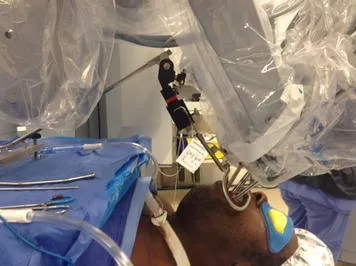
The robot and the MOR system in position. 225 x 169 mm (72 x 72 DPI).
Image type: medical_photograph (other_medical_photograph)